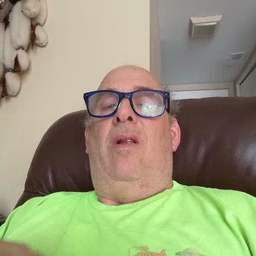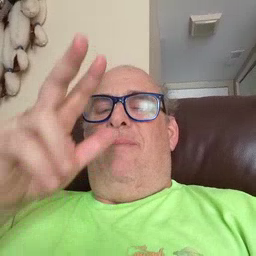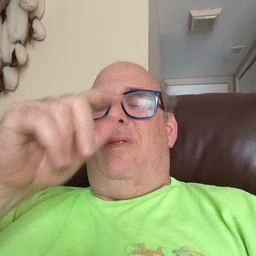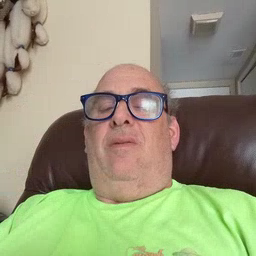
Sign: bug